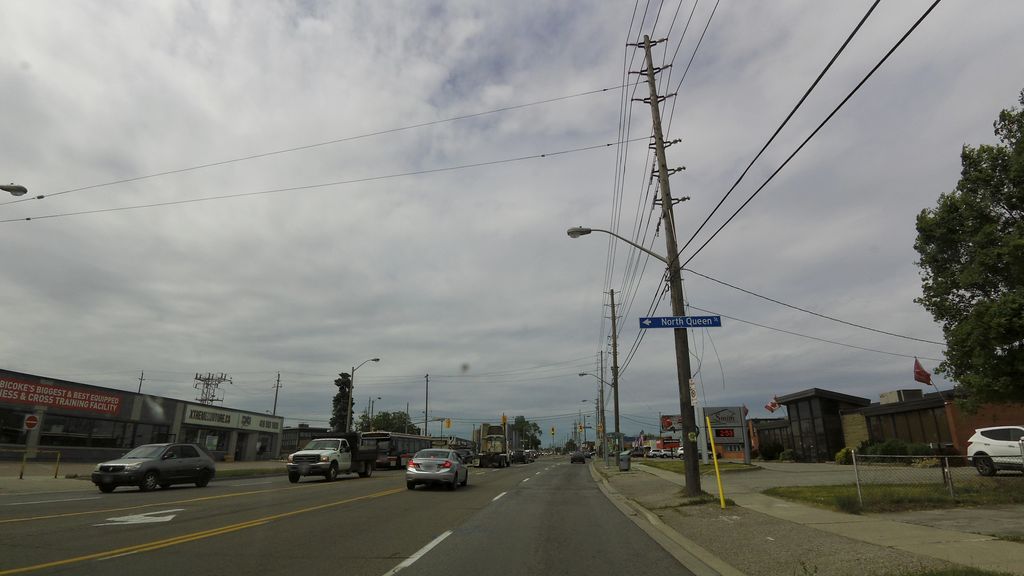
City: toronto